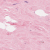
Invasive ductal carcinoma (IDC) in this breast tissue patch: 0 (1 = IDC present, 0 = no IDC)